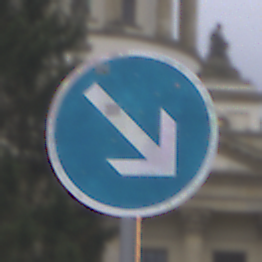
Verkehrszeichen: VorgeschriebeneVorbeifahrtRechts
Umgebung: Outdoor, Urban
Tageszeit: Midday
Wetter: Overcast
Licht: Natural
Jahreszeit: NotSpecified
Kontrast: LowContrast